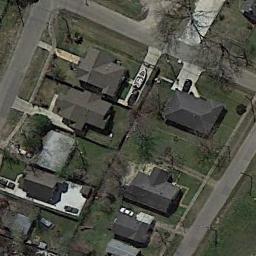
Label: medium_residential